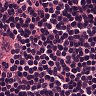
Metastatic tissue present: no